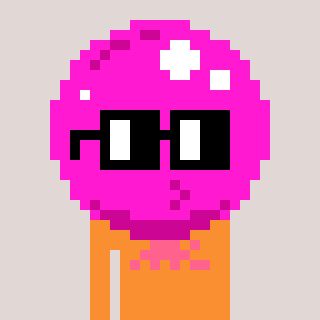
a pixel art character with square black glasses, a bubblegum-shaped head and a orange-colored body on a warm background